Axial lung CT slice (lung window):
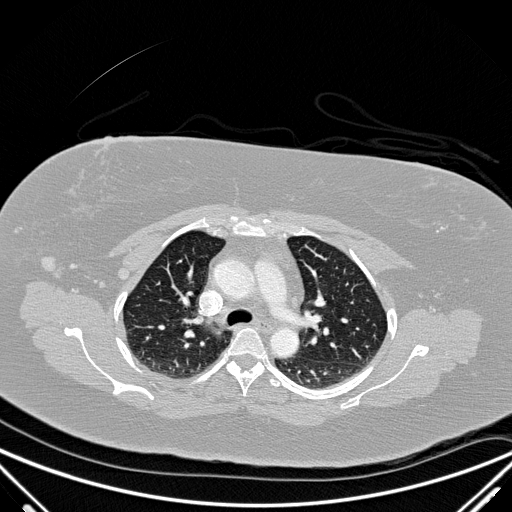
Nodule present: no